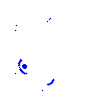
Particle: electron